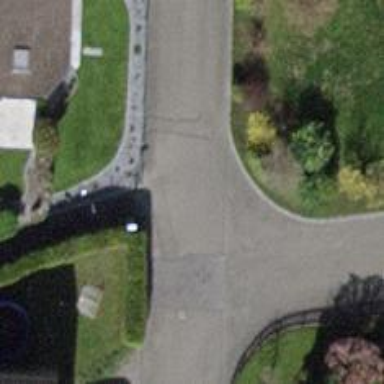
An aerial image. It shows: Cycle barrier.